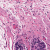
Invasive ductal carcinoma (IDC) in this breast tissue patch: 0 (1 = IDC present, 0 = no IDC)